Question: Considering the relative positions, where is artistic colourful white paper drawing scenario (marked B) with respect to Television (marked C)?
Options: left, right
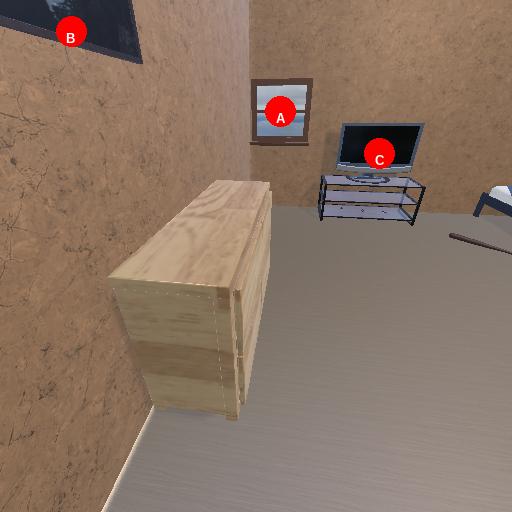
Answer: left